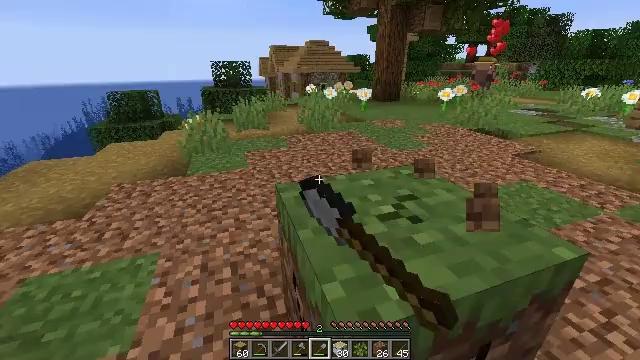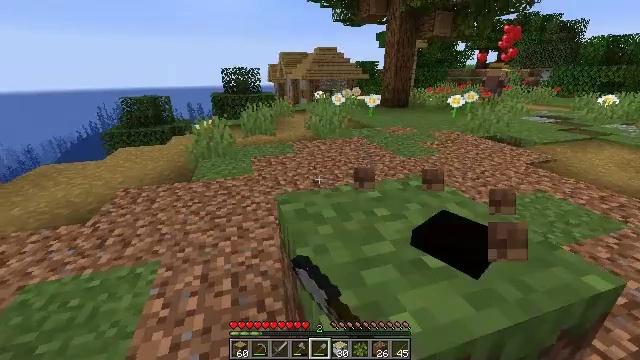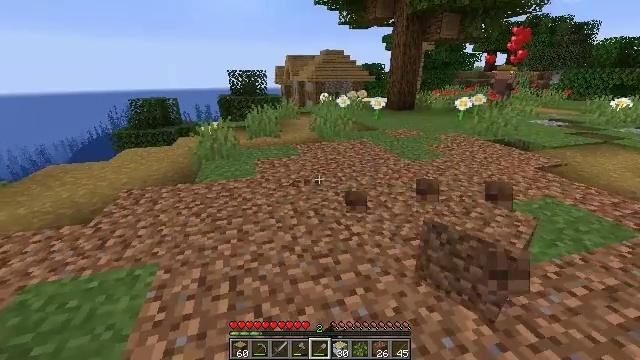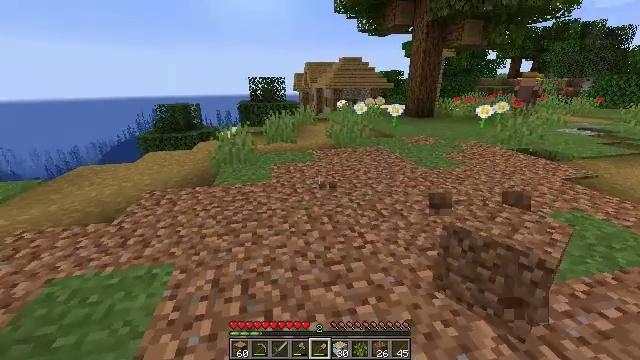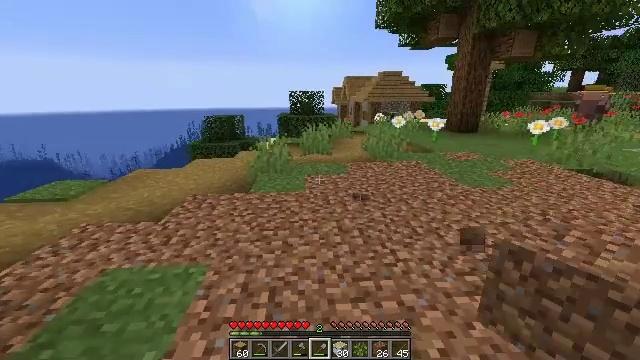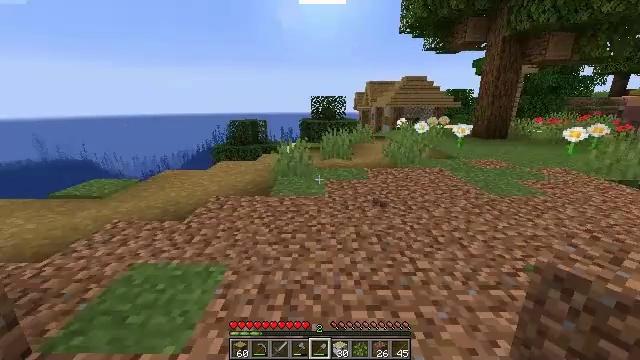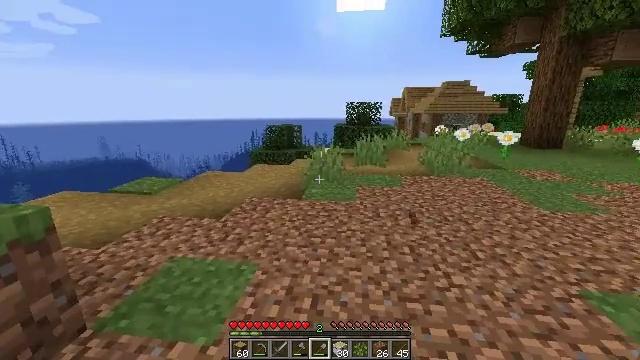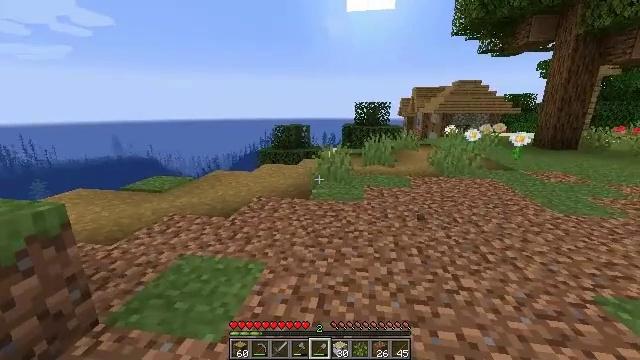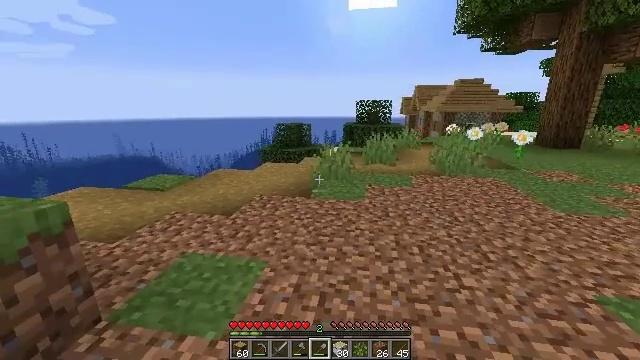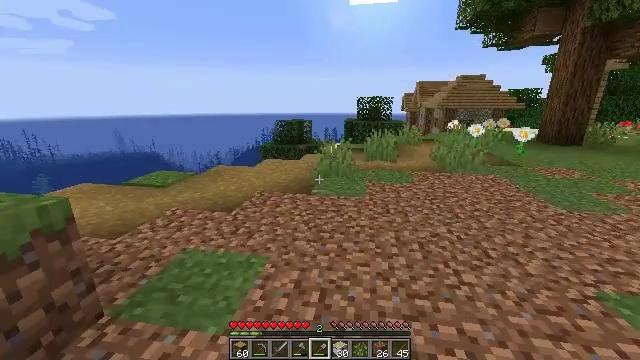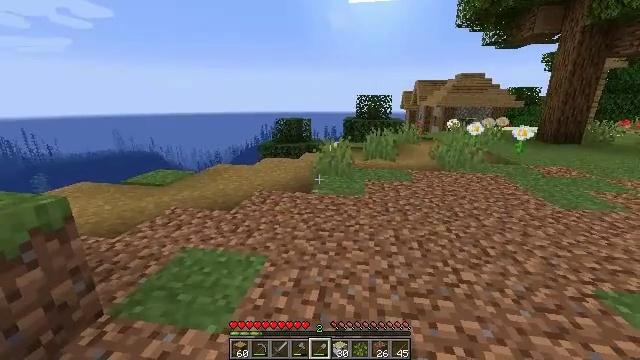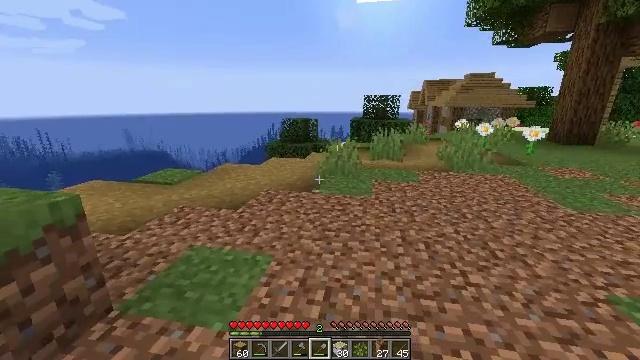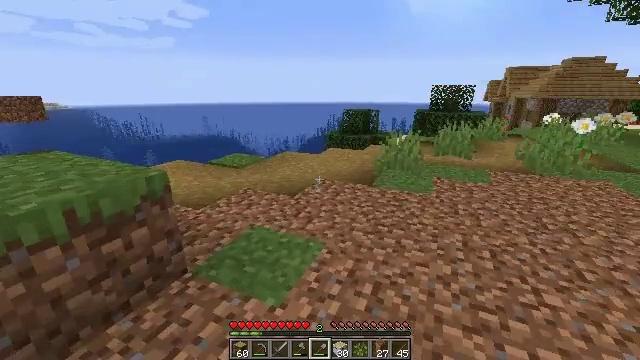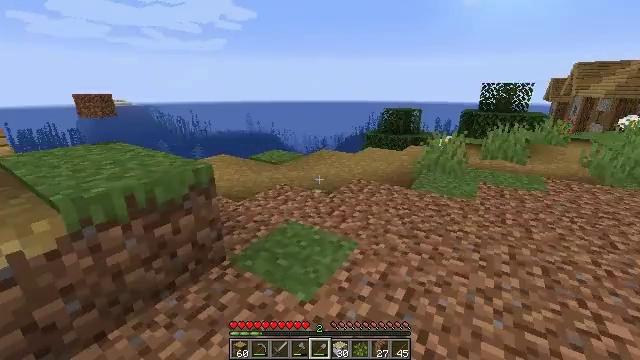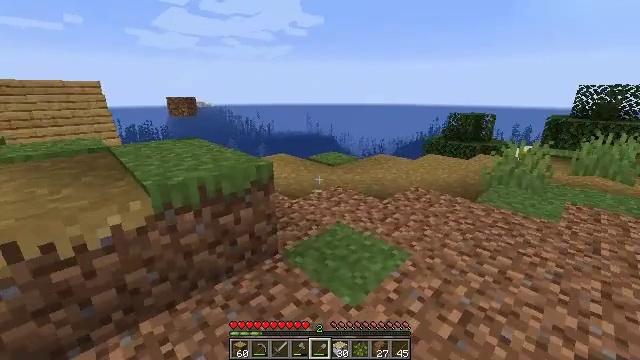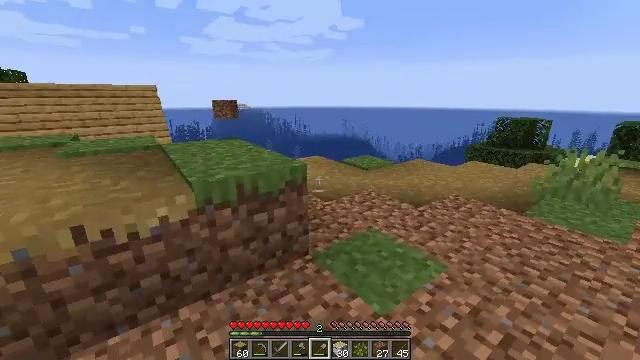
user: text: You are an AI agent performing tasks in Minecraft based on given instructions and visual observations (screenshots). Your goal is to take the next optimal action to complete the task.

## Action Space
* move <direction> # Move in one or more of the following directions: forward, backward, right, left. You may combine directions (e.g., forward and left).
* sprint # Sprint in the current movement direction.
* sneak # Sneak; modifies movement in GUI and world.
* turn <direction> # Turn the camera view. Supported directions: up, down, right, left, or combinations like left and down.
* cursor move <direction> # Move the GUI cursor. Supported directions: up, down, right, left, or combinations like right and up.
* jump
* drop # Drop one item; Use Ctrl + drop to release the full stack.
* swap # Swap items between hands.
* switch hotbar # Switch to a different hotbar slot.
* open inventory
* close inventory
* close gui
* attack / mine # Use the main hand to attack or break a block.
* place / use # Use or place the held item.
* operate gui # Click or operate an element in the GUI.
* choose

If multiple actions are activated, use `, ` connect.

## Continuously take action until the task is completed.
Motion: motion action
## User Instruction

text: Dig the grass path to transform it.
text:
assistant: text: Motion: move forward, turn left and up, attack / mine
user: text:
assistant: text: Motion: turn left, attack / mine
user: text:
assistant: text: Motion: turn left and up, attack / mine
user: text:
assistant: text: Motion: turn left and up, attack / mine
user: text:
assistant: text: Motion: turn left and up, attack / mine
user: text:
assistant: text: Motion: turn left and up
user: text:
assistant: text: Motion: turn left
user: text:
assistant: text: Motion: no_op
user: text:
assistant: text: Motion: no_op
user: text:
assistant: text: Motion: no_op
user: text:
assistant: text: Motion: turn left
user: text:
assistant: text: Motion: turn left and down
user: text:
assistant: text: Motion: turn left
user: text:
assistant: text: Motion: turn left
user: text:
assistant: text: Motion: turn left
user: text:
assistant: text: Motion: turn left
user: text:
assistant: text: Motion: turn left
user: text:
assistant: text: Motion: turn left and up
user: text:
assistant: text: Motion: turn left
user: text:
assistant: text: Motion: turn left
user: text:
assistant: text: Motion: no_op
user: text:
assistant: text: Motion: no_op
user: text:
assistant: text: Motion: no_op
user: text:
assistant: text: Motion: attack / mine
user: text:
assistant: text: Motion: move forward, attack / mine
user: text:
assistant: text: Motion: move forward, attack / mine
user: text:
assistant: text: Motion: move forward, attack / mine
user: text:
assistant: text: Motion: move forward, attack / mine
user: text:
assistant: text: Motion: move forward, attack / mine
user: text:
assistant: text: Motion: move forward, turn right, attack / mine